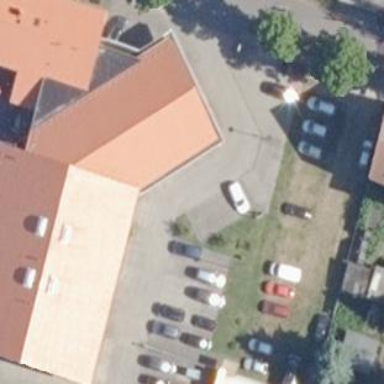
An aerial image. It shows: Commercial building.